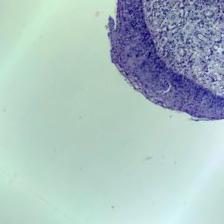
Diagnosis: Normal